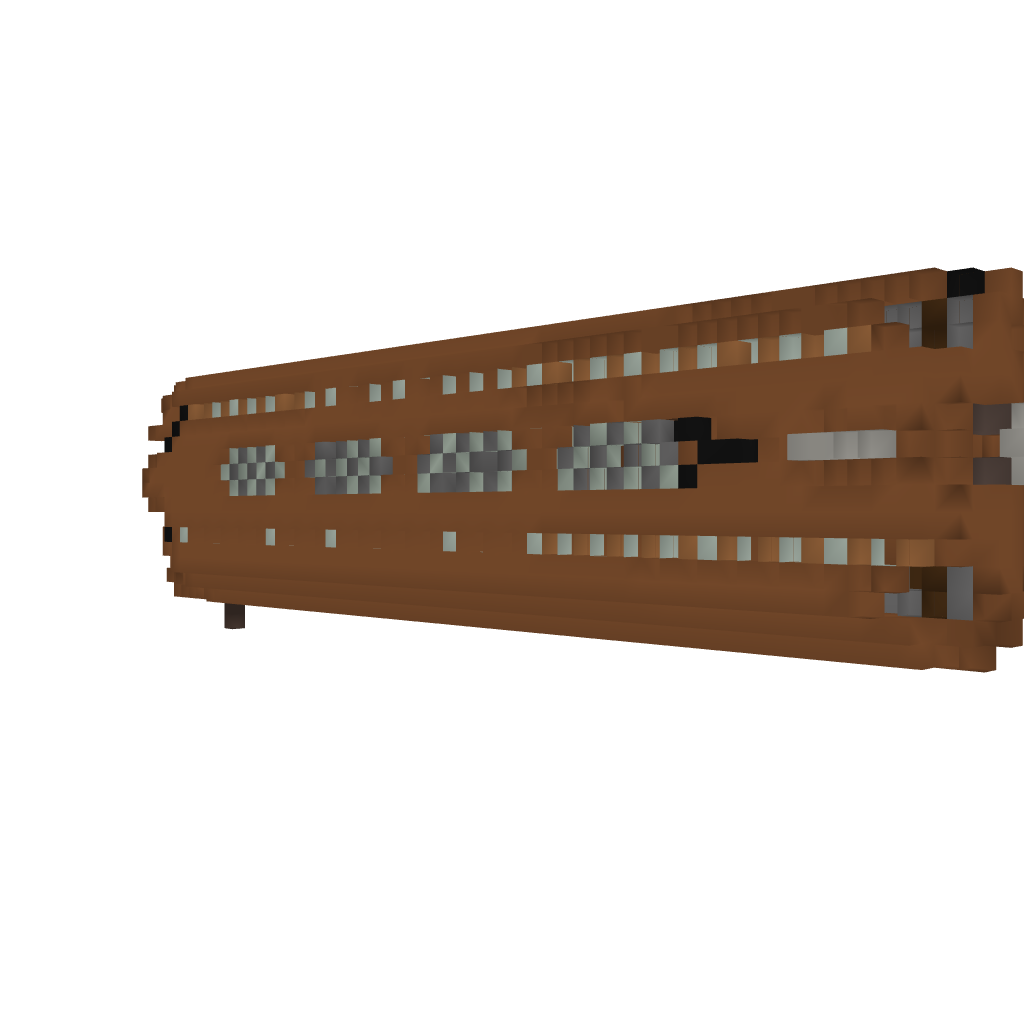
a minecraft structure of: Airship Jaran Destroyer Class T I